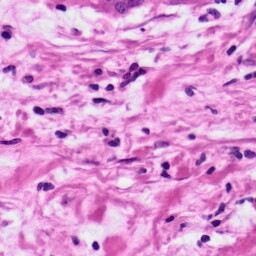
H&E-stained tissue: Ovarian